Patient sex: M
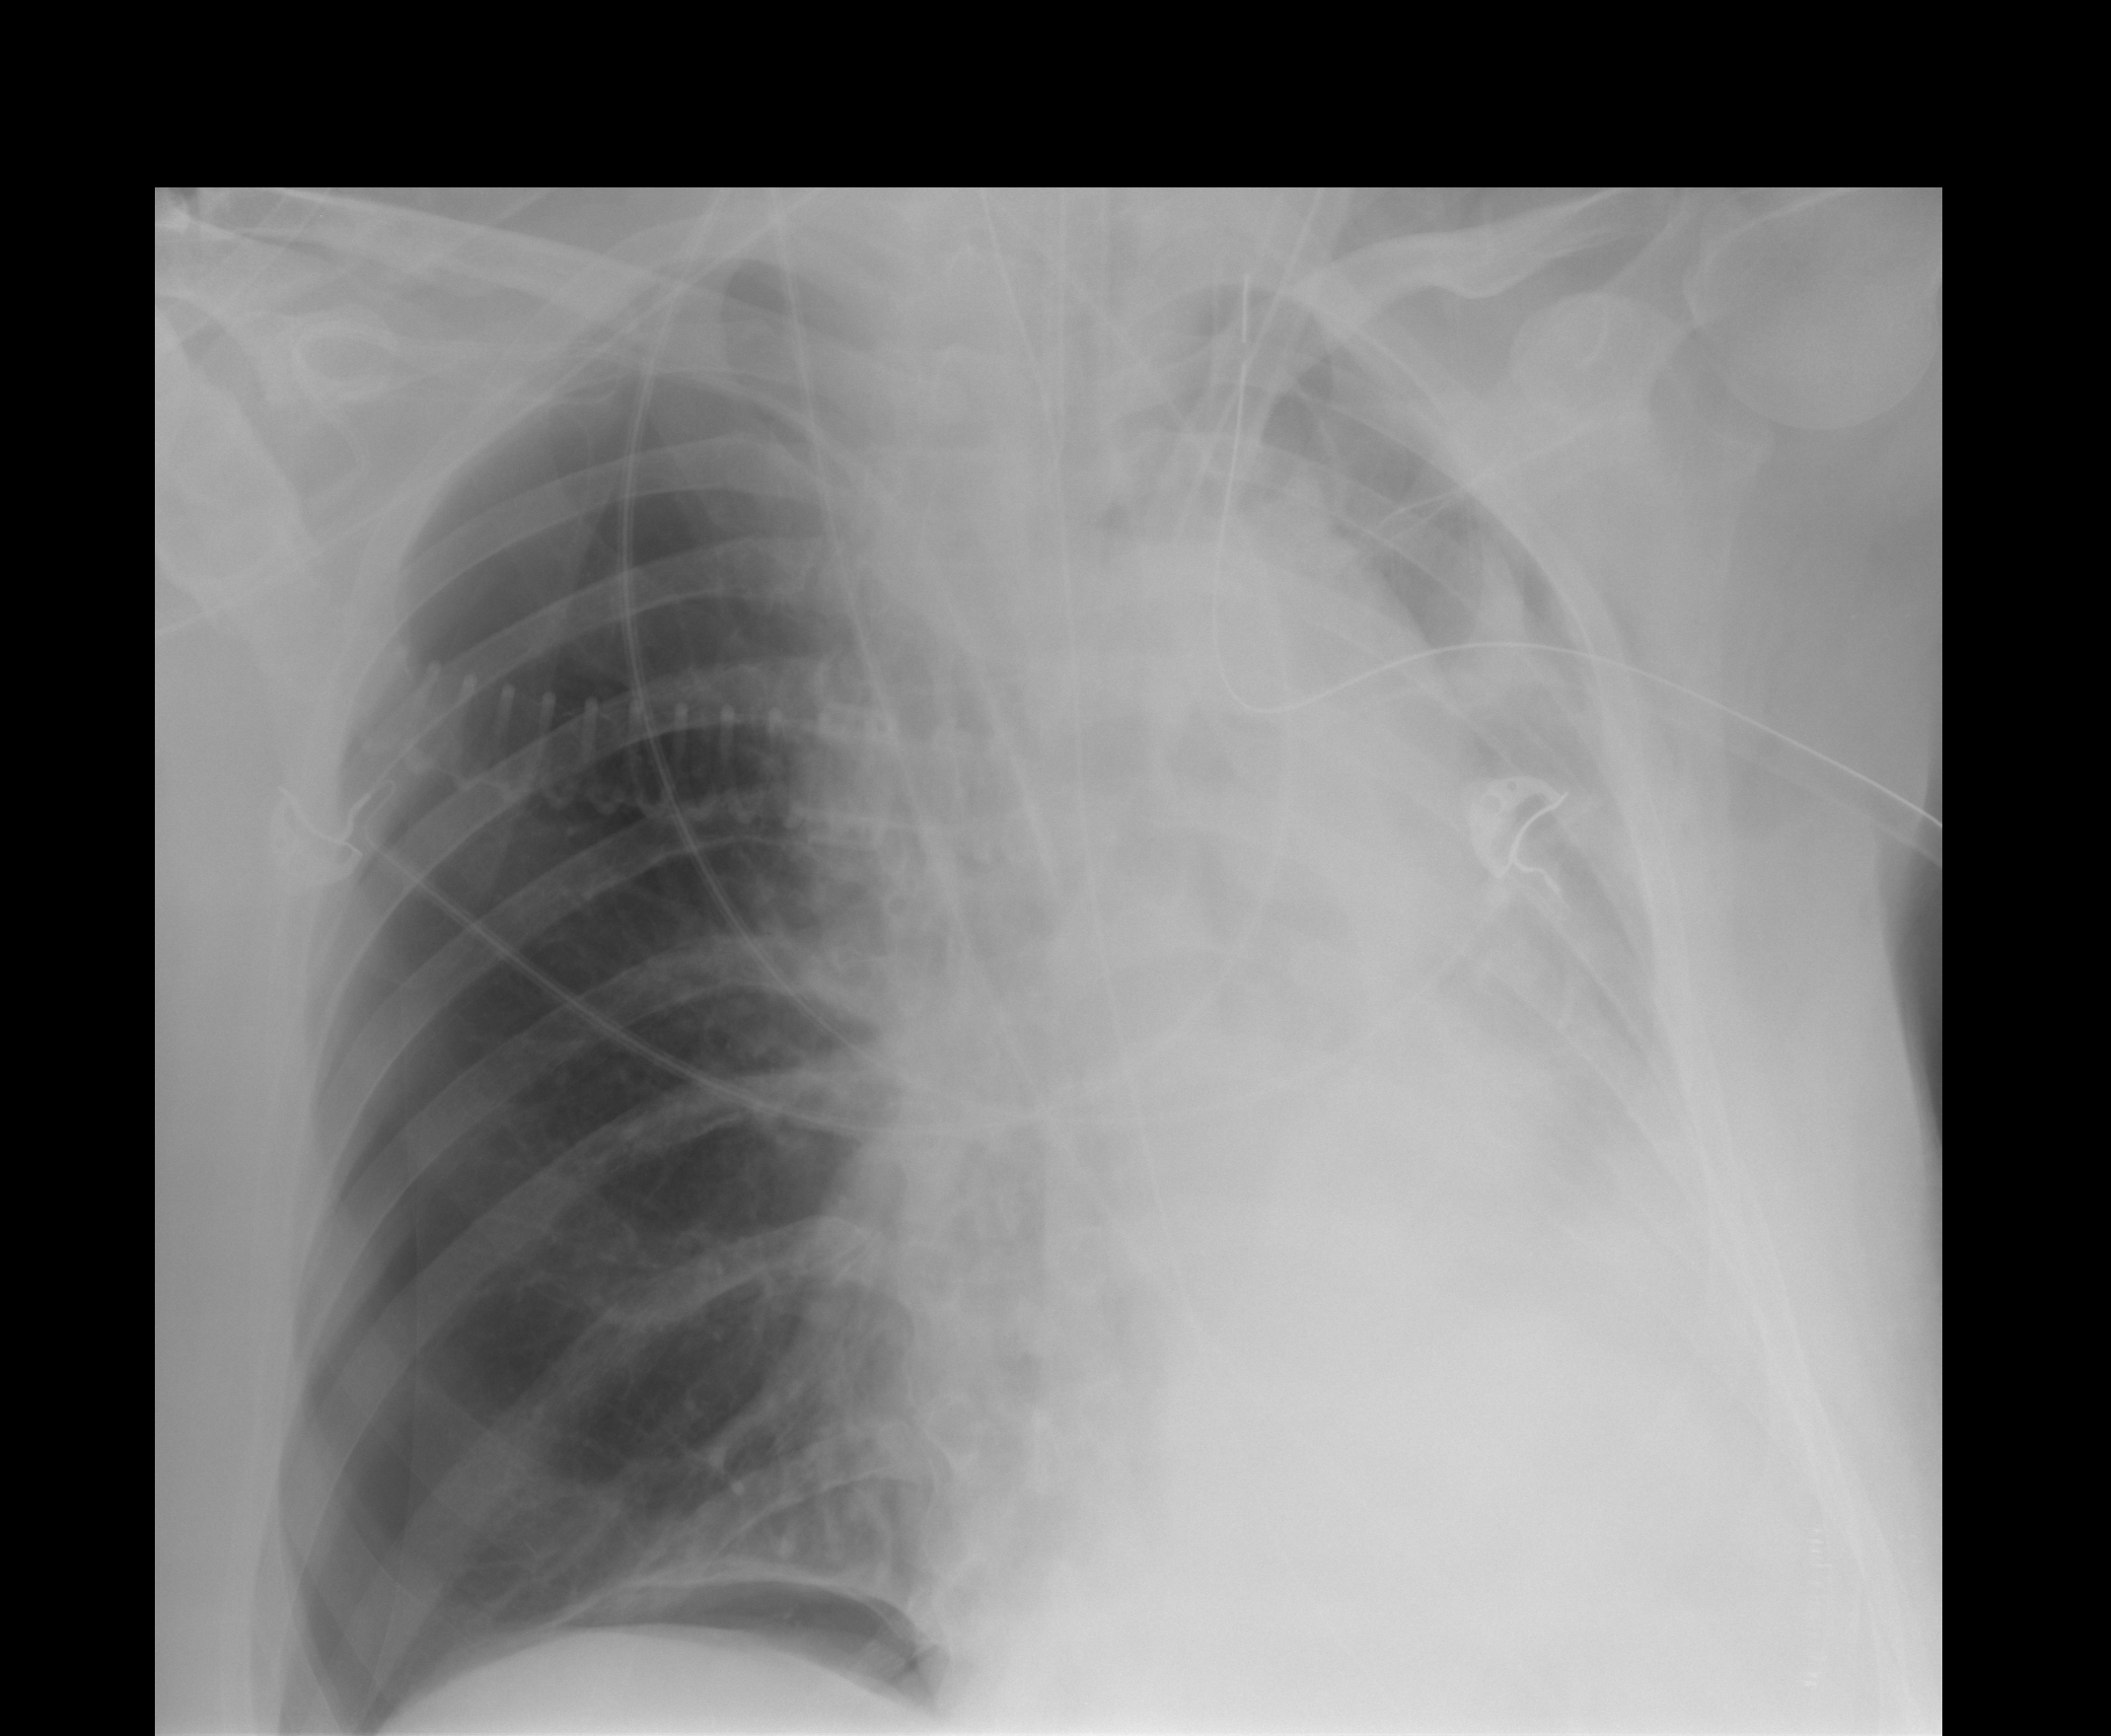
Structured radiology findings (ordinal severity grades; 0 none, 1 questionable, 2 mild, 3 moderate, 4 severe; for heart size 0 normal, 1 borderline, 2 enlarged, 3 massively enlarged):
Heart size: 0
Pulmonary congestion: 2
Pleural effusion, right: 0
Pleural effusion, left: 3
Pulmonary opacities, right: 0
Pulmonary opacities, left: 2
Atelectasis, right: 0
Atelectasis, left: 4